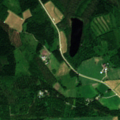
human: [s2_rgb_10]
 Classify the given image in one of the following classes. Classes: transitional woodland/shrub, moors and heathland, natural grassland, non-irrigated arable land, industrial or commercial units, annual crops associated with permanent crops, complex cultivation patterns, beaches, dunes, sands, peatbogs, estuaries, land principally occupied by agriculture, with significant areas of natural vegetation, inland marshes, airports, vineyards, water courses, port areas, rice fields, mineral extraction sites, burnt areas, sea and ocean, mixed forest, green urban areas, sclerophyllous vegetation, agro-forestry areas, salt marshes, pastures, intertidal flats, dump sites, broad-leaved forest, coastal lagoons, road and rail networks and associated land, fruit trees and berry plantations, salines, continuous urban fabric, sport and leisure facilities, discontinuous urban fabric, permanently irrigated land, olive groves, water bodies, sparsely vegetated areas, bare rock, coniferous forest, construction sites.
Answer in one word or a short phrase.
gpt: non-irrigated arable land, land principally occupied by agriculture, with significant areas of natural vegetation, coniferous forest, mixed forest